Question: The source code is here: <URL>

I'm trying to make the BIG IMPACT text on top of the water splash. When at 100% view they are, but as I zoom out they look like the picture I provided.
Thanks
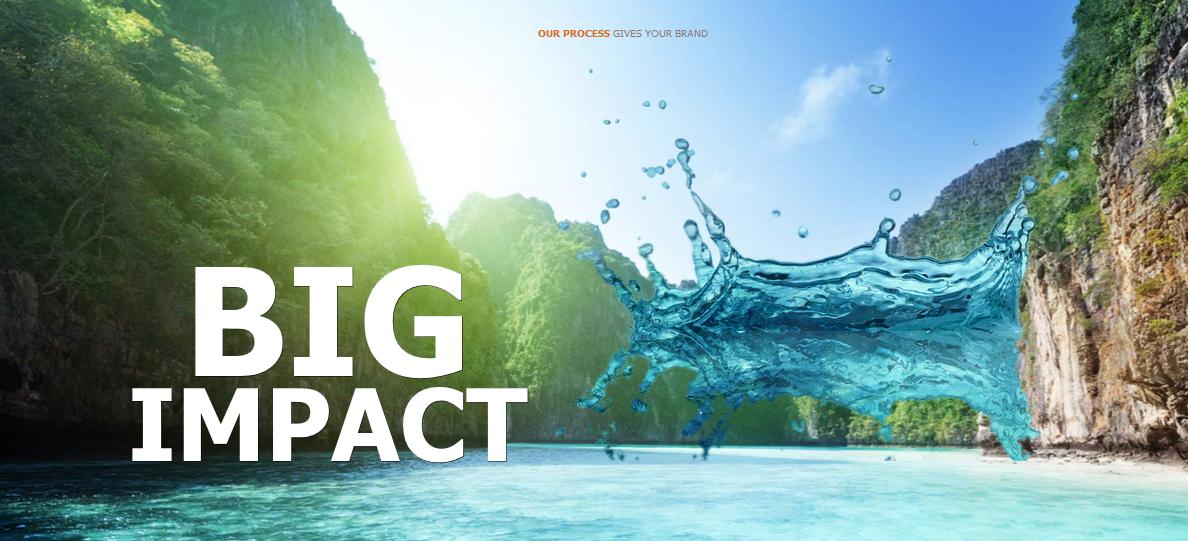
Answer: To center any div use
'positon:absolute' or 'postion:relative' and then
'top:0; bottom:0; left:0; right:0; margin:auto;'